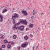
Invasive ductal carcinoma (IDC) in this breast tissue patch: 0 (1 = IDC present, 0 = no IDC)